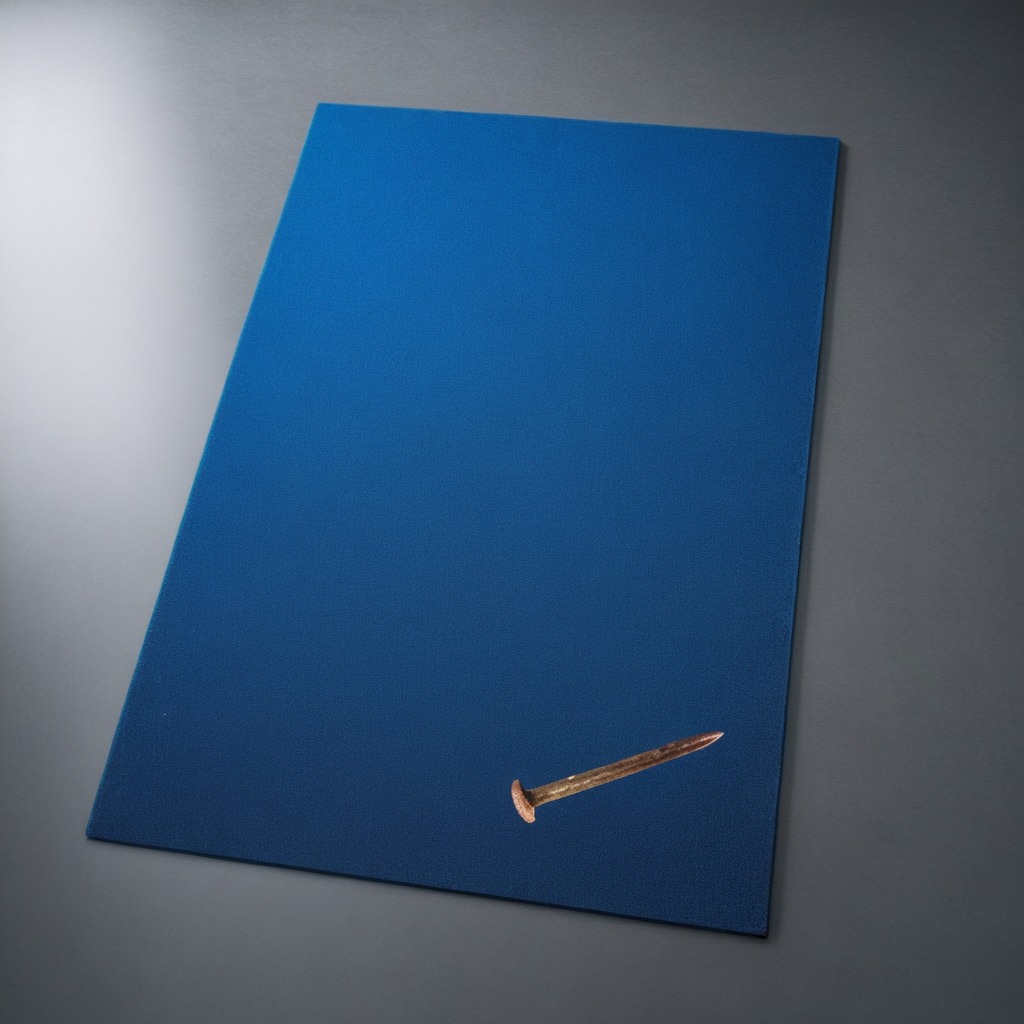
An iron nail is lying on the granite tabletop.